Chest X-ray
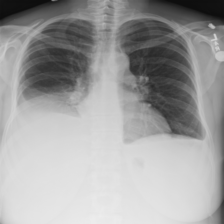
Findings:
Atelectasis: negative
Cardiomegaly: negative
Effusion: positive
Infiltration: negative
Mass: negative
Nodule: negative
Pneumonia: negative
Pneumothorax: negative
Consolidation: negative
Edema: negative
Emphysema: negative
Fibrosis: negative
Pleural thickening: negative
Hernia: negative